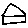
Label: house